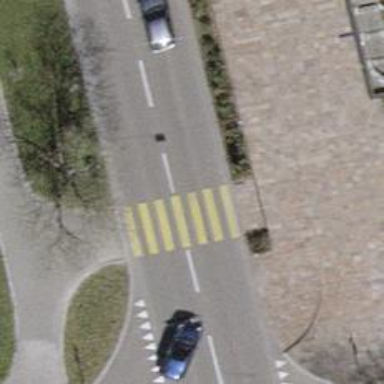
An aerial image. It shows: Asphalt road with primary highway designation. It features shared lane for cyclists and separate sidewalks on both sides.